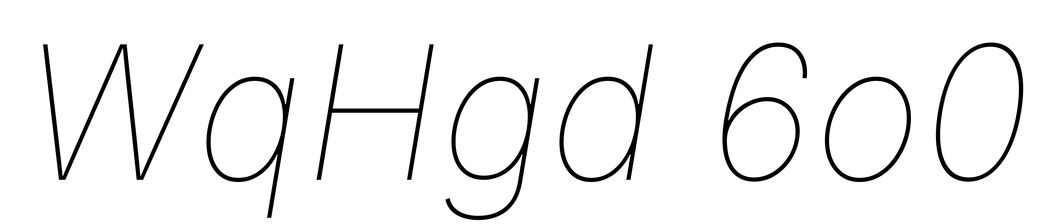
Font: Inter-Italic_Thin_Italic